Question: My question is how to bind a 'List<Object>' ( Which contains a 'List<String>' ) to a DataGrid in WPF
Lets say the Class looks like this
'''
Class Student
{
String Name;
List<String> Marks;
}
'''
Lets say i have 'List<Student>' but how would i bind this to a Data Grid in the Data Source.
I am sure this, 'DataGrid.DataSource=List<Student>' wouldn't work as expected.
This is how i want

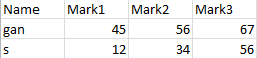
Answer: here you go
'''
<DataGrid ItemsSource="{Binding Students}"
AutoGenerateColumns="False"
CanUserAddRows="False">
<DataGrid.Columns>
<DataGridTextColumn Binding="{Binding Name}"
Header="Name" />
<DataGridTextColumn Binding="{Binding Marks[0]}"
Header="Mark1" />
<DataGridTextColumn Binding="{Binding Marks[1]}"
Header="Mark2" />
<DataGridTextColumn Binding="{Binding Marks[2]}"
Header="Mark3" />
</DataGrid.Columns>
</DataGrid>
'''
also change class as
'''
class Student
{
public String Name { get; set; }
public List<String> Marks { get; set; }
}
'''
note I made public properties for your variables
result

you can have variable number of columns but not for each row
method1 hard-code maximum columns in xaml, so if a column does not have a value for that row it will remain empty
eg

I have added another column to demonstrate clearly
'''
<DataGridTextColumn Binding="{Binding Marks[3]}"
Header="Mark4" />
'''
other approach involve to generate columns at run-time via code behind or via help of attached properties